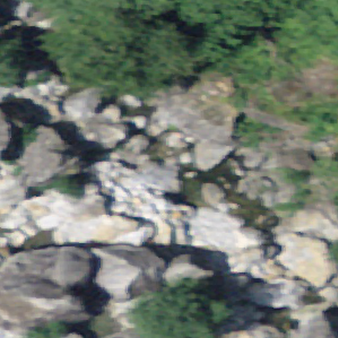
Label: bouldering_area